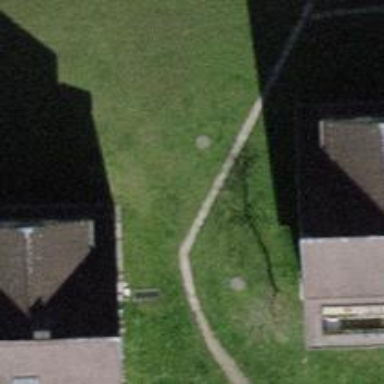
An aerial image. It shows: Footway.